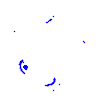
Particle: kaon